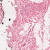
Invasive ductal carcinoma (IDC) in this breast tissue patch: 0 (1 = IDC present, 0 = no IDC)